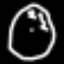
Label: clock